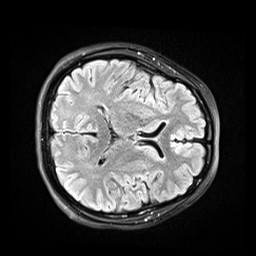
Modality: FLAIR
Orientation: axial
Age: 23
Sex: female
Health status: healthy
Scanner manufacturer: siemens
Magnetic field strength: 3 T
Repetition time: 9 s
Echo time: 0.088 s